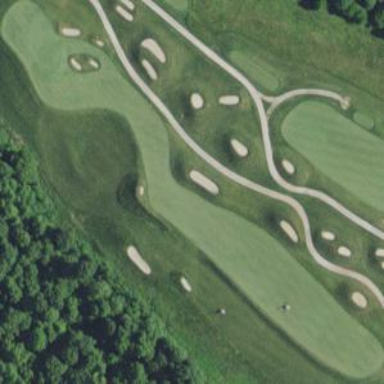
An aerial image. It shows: Golf fairway in the image.